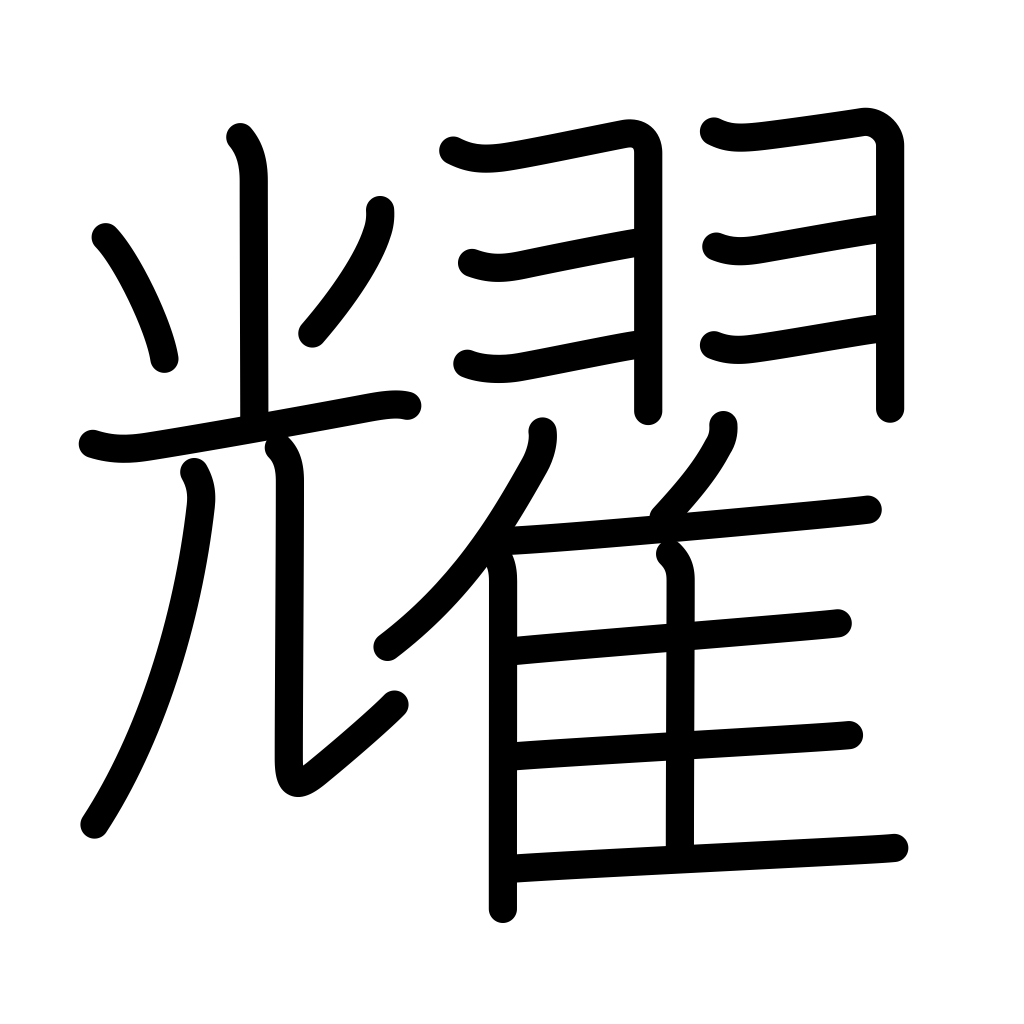
Meaning: shine, sparkle, gleam, twinkle